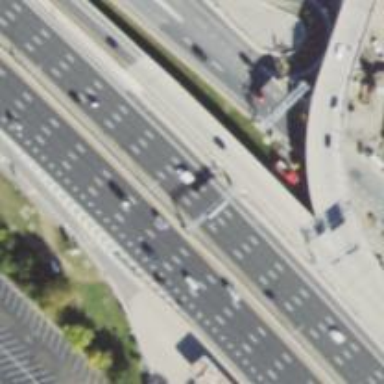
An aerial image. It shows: Asphalt motorway.